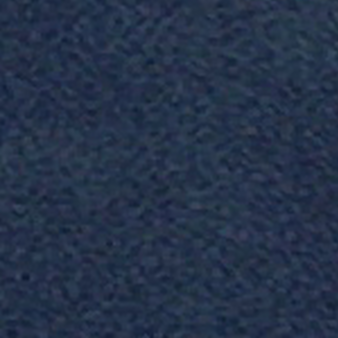
Label: other